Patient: sex F, age 54
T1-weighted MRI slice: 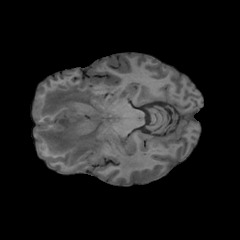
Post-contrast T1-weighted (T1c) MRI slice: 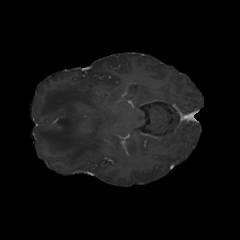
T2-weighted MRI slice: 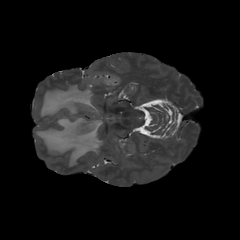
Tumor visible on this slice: yes
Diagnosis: Glioblastoma, IDH-wildtype
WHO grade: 4